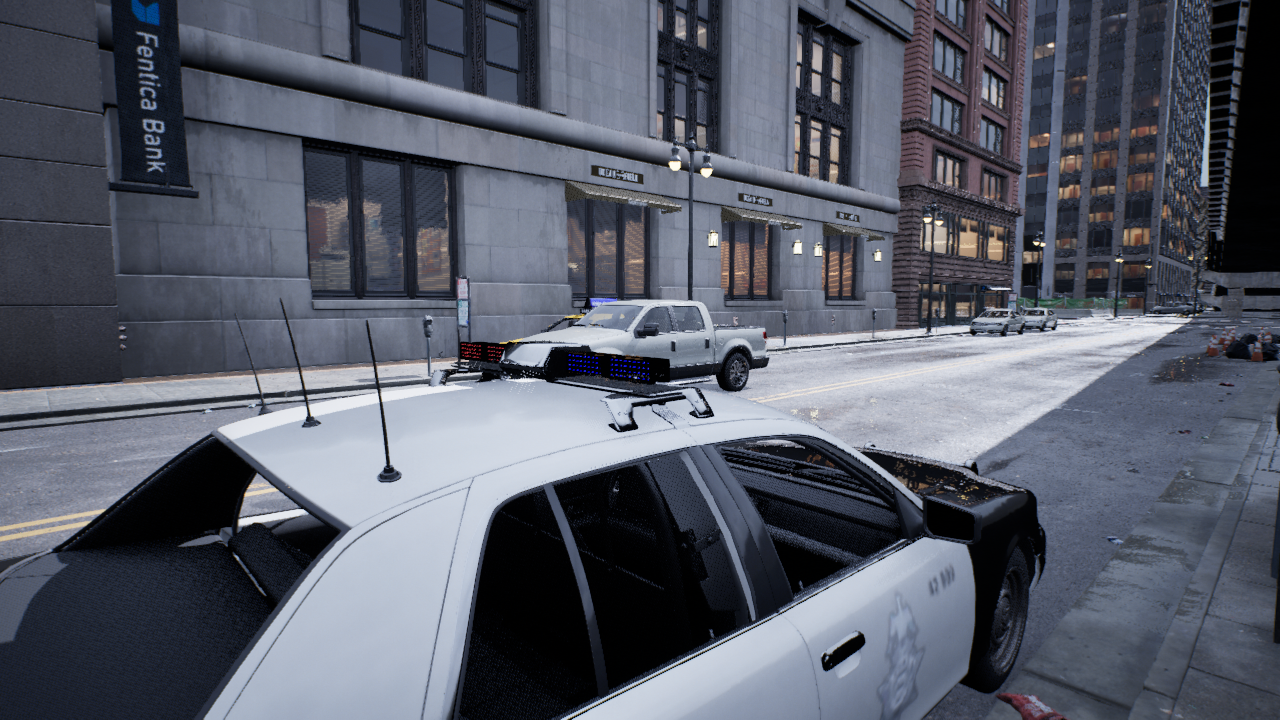
Venue: downtown
Lighting: overcast
Vehicle rig: pickup